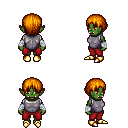
a pixel art fantasy rpg character, female body template, orc, green skin, steel chest armor, red pants, dark blonde plain hairstyle, white cloth bandages, gold boots, four views (front, back, left, right), 2x2 character sprite sheet, small pixel art, hard edges, no anti-aliasing